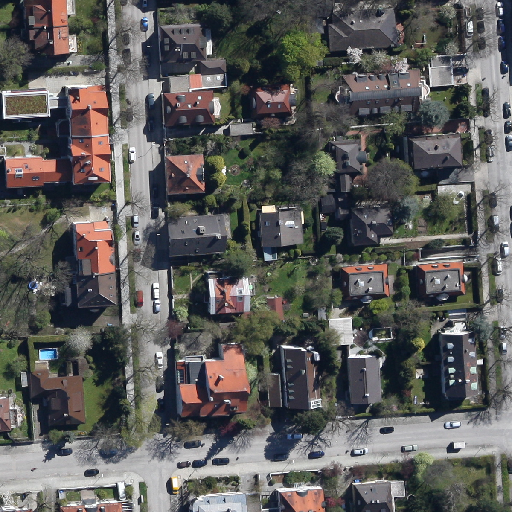
Referring expression: car